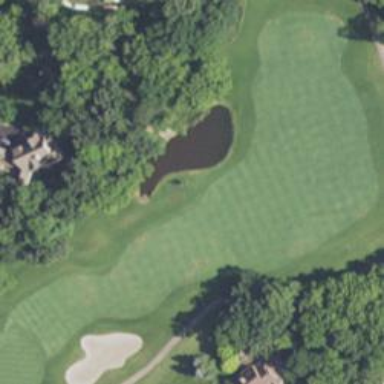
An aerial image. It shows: Golf fairway in the image.